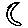
Label: moon